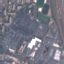
Land use / land cover class: Industrial